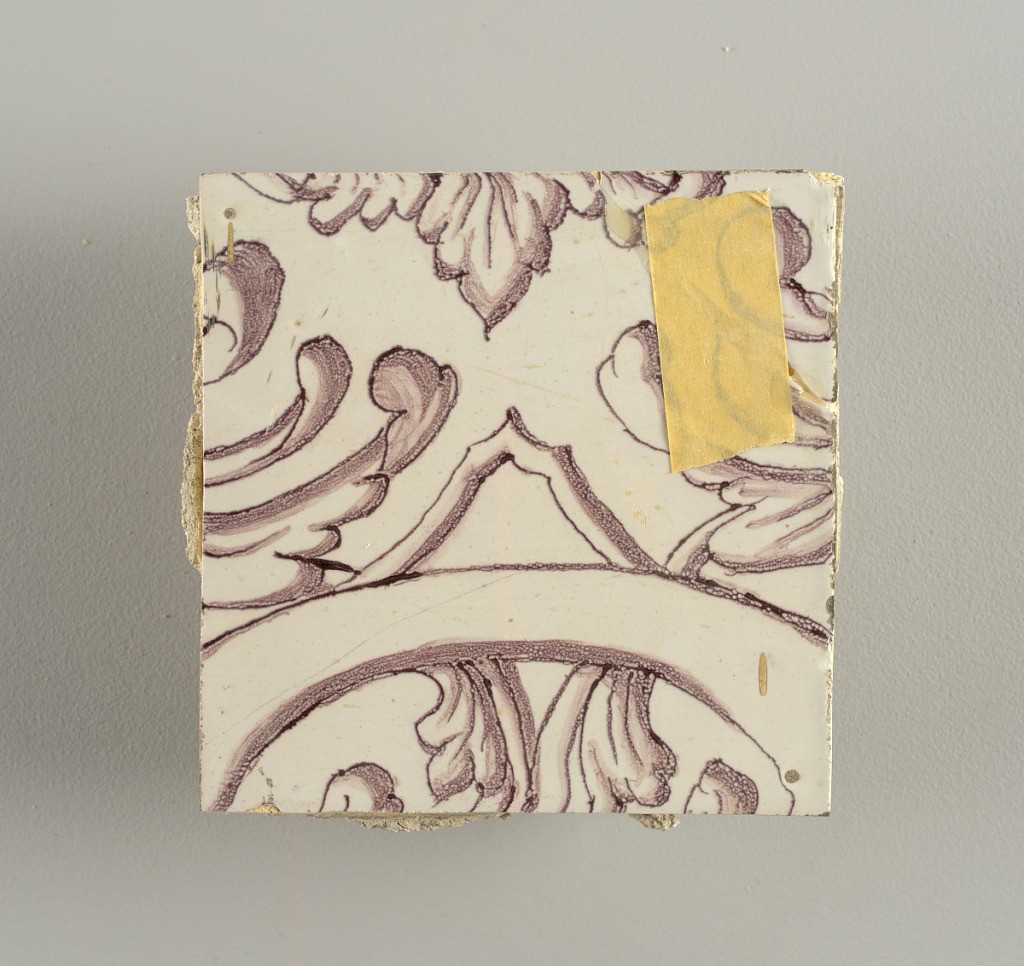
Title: Tile wall facing
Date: ca. 1725
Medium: Tin-glazed earthenware, underglaze
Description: Horizontal rectangle.  Thirty tiles wide and twenty-three tiles high with opening for fireplace eleven tiles wide and ten high.  Foliage arabesques disposed about three vertical axes from which are emphazised by urns at center and right, and at left by the figure of a standing woman carrying an infant on her arm and accompanied by two children.